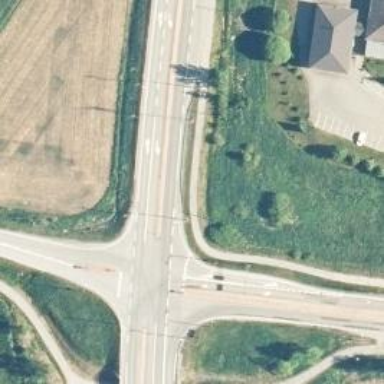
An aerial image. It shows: Asphalt footway track.